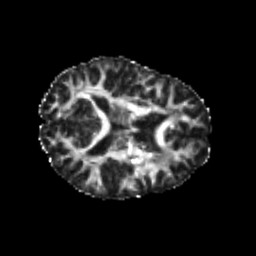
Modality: FA
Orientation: axial
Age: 21
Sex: male
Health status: healthy
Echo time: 0.074 s